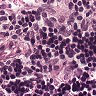
Metastatic tissue present: no